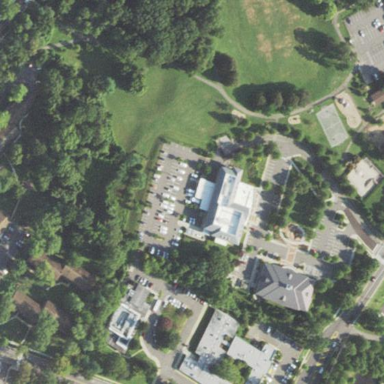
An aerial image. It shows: Police building.